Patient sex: F
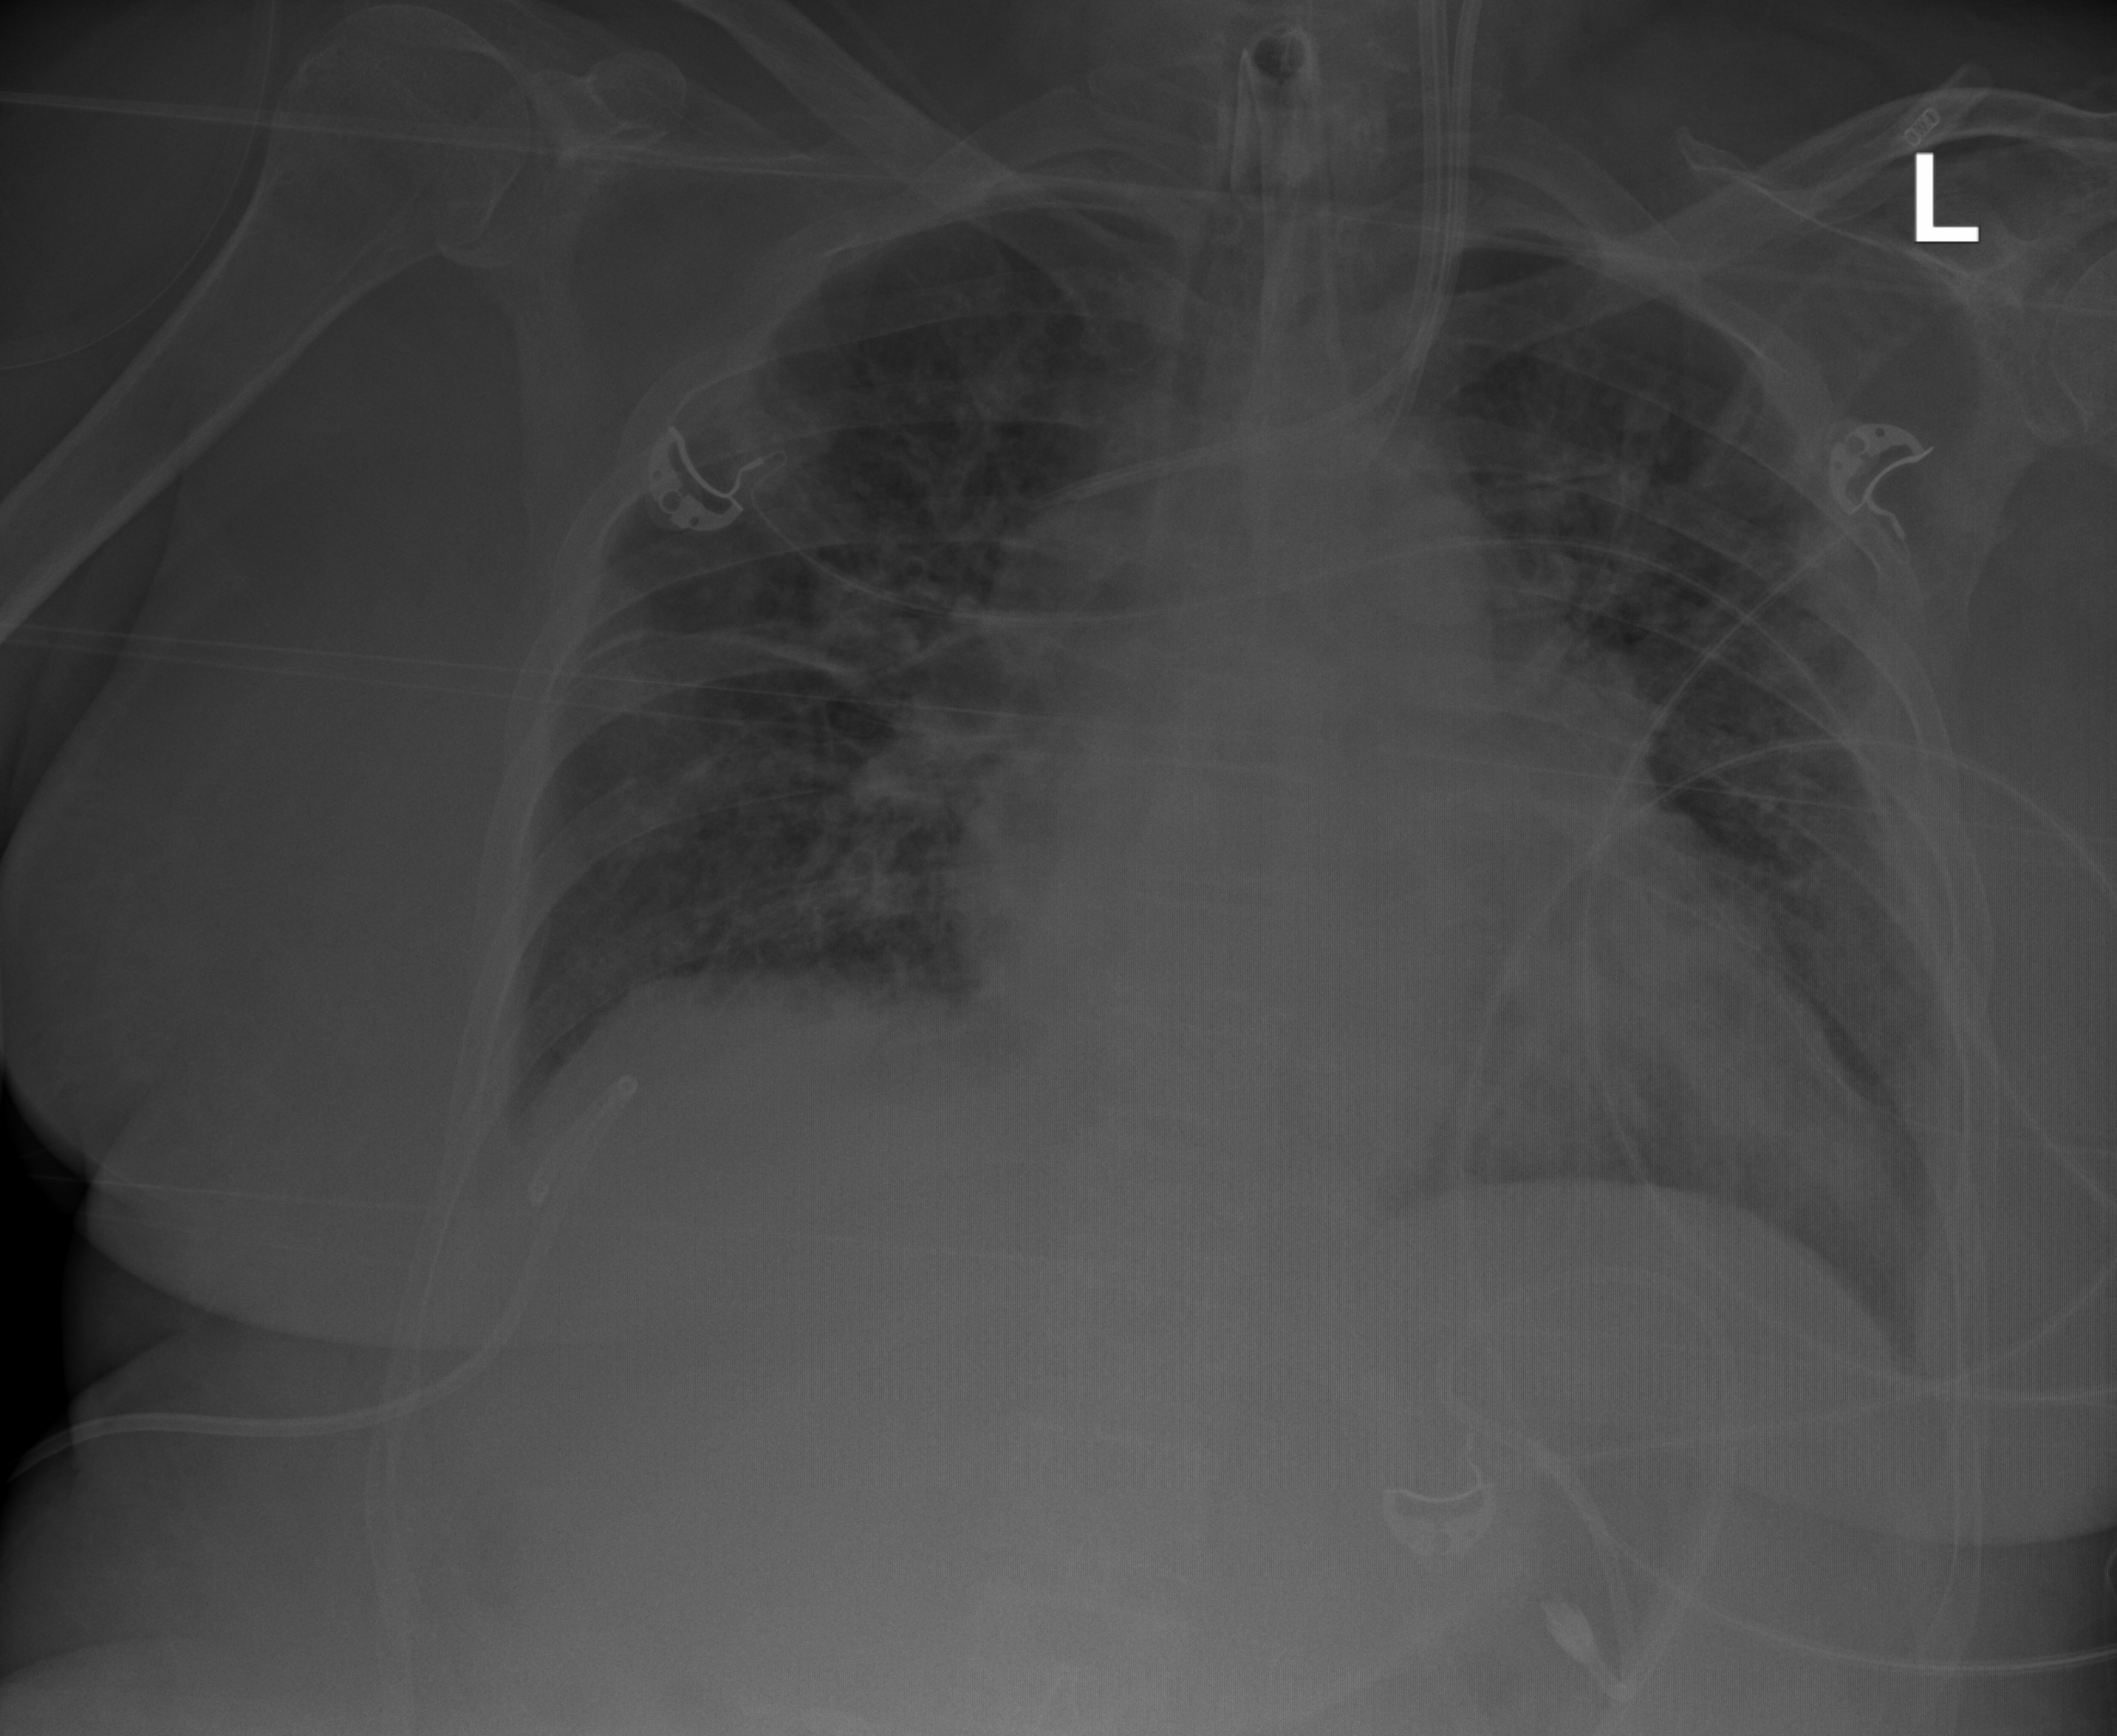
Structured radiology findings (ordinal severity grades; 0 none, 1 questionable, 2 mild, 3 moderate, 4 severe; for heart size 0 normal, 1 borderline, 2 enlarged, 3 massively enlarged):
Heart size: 2
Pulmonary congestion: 3
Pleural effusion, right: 2
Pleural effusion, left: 0
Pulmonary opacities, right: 2
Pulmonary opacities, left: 2
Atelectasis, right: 2
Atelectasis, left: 2